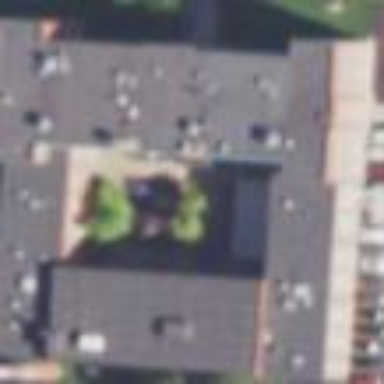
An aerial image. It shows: School building.